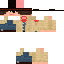
A male human skin with medium skin, wearing brown long hair dressed in a blue hoodie and black pants, featuring a closed mouth.